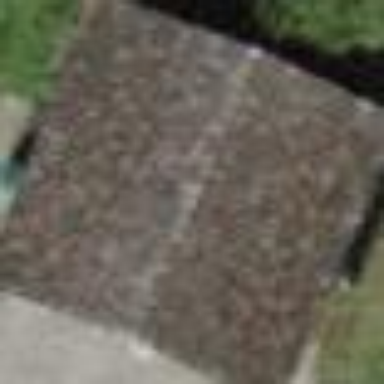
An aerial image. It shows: Group of garages.